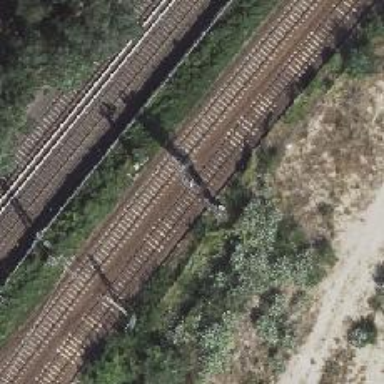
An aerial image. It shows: Railway signal.